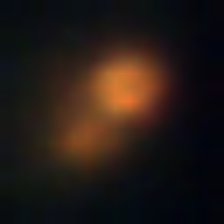
Taxon: NanoPlankton
Group: Other